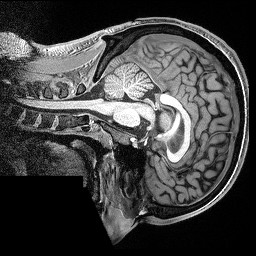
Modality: T1w
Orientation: sagittal
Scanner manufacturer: siemens
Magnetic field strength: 3 T
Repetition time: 2.5 s
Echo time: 0.0029 s